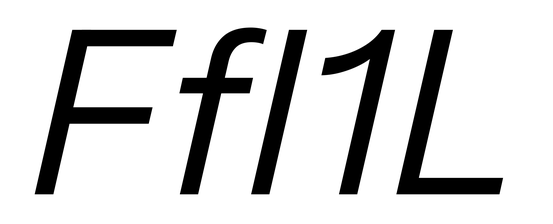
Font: InstrumentSans-Italic_Italic